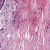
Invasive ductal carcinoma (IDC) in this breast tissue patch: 1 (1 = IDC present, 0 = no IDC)